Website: macys
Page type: delivery-shipping
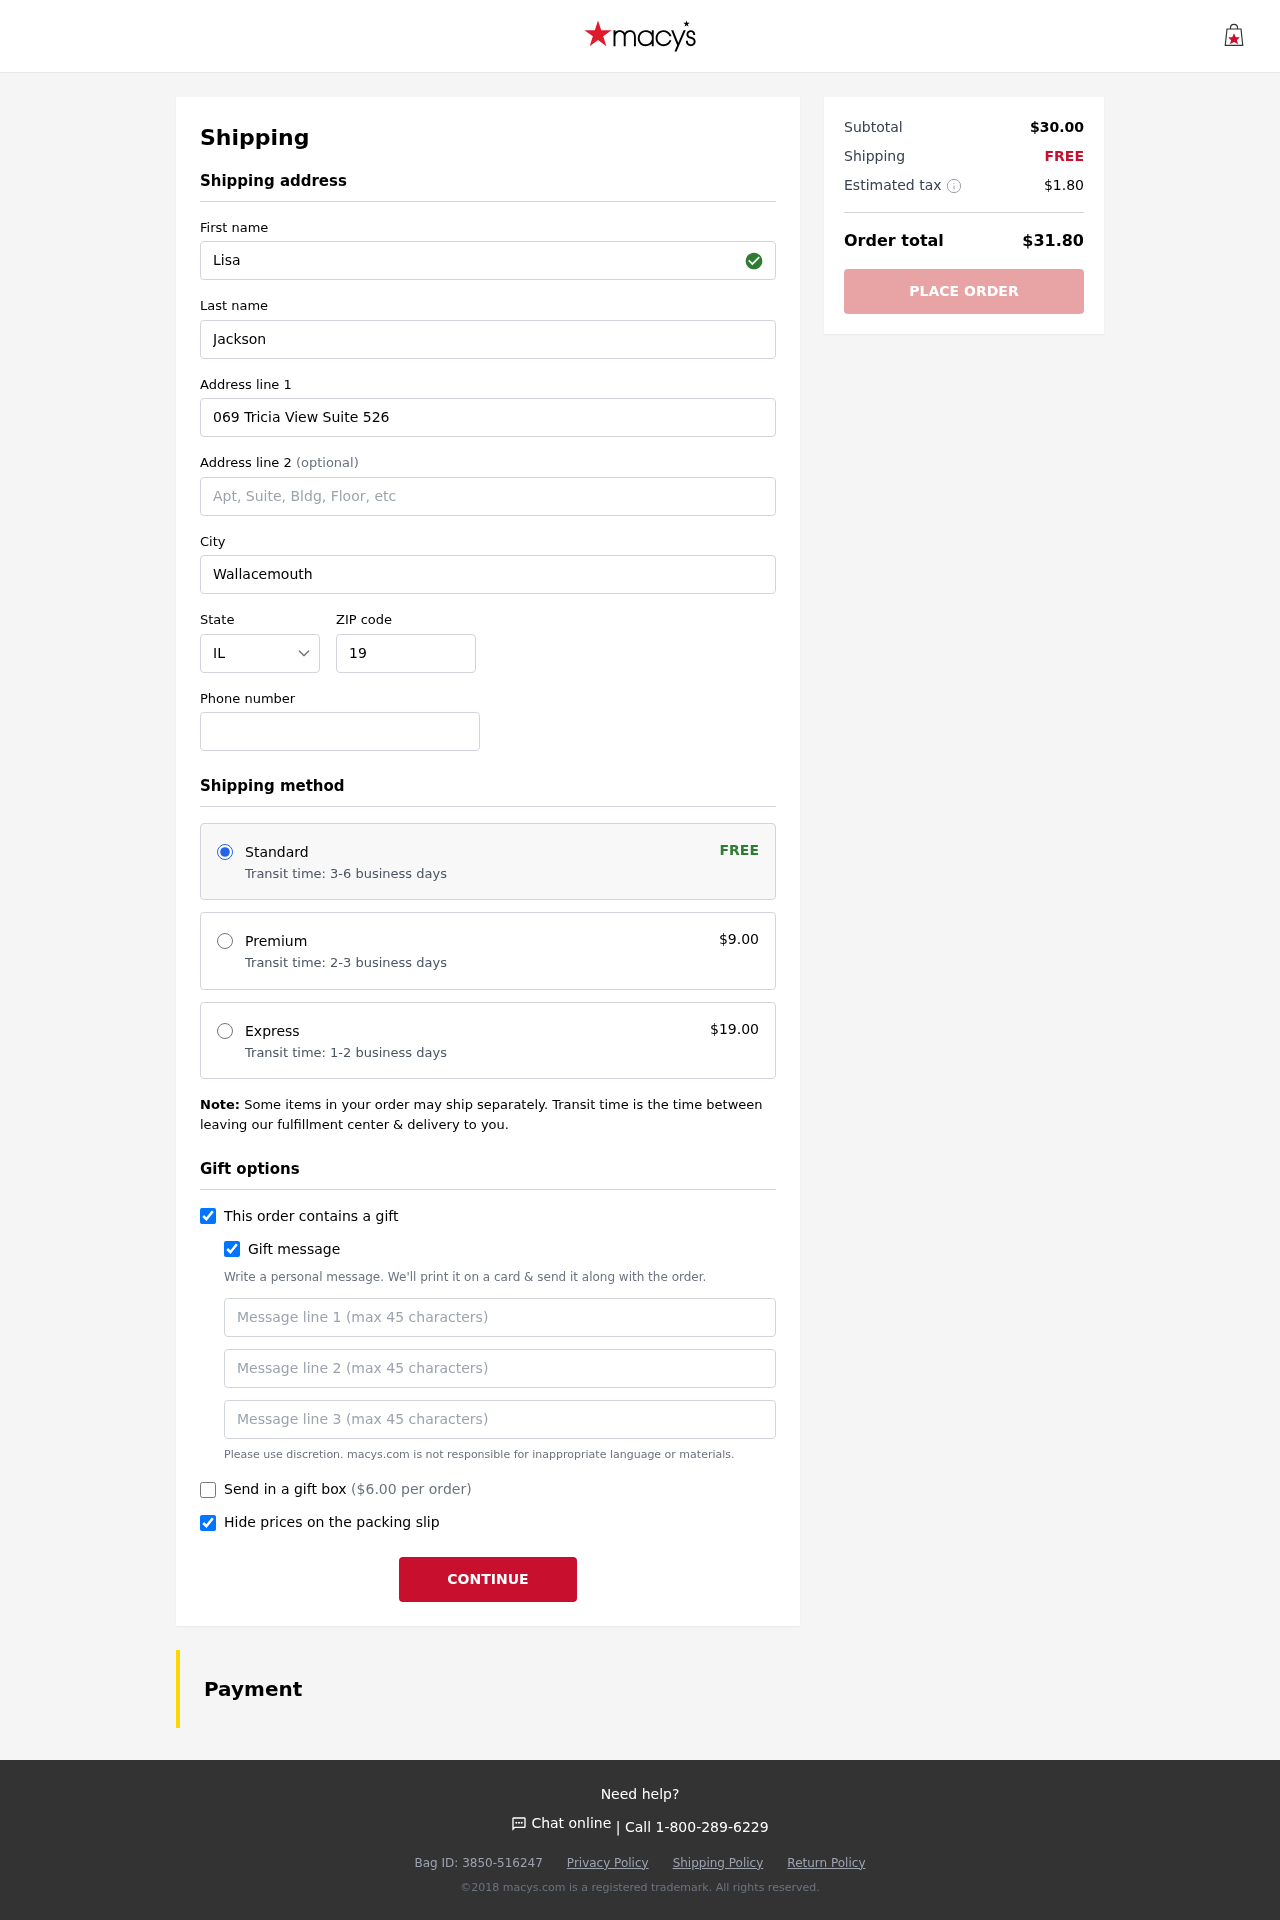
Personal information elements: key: PII_STATE_ABBR
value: IL
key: PII_FIRSTNAME
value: Lisa
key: PII_LASTNAME
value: Jackson
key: PII_STREET
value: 069 Tricia View Suite 526
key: PII_CITY
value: Wallacemouth
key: PII_POSTCODE
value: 19765
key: PII_PHONE
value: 2047251061
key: PII_GIFT_MESSAGE
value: Happy birthday to the amazing you! I saw this beautiful ring and thought it would be a perfect reminder of your strength and faith. Hope it brings you as much joy as you bring to everyone around you!  Lisa
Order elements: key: ORDER_SHIPPING_STANDARD
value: Transit time: 3-6 business days
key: ORDER_SHIPPING_COST
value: FREE
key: ORDER_SHIPPING_PREMIUM
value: Transit time: 2-3 business days
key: ORDER_SHIPPING_PREMIUM_PRICE
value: $9.00
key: ORDER_SHIPPING_EXPRESS
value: Transit time: 1-2 business days
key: ORDER_SHIPPING_EXPRESS_PRICE
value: $19.00
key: ORDER_GIFT_BOX_PRICE
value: ($6.00 per order)
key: ORDER_SUBTOTAL
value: $30.00
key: ORDER_SHIPPING_COST2
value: FREE
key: ORDER_TAX
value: $1.80
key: ORDER_TOTAL
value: $31.80